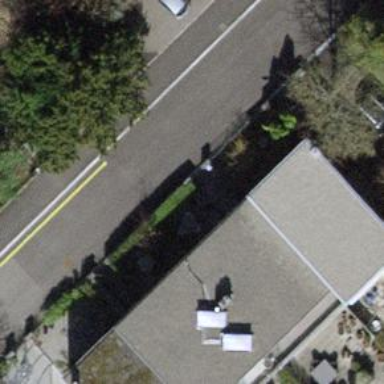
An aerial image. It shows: Terrace building.